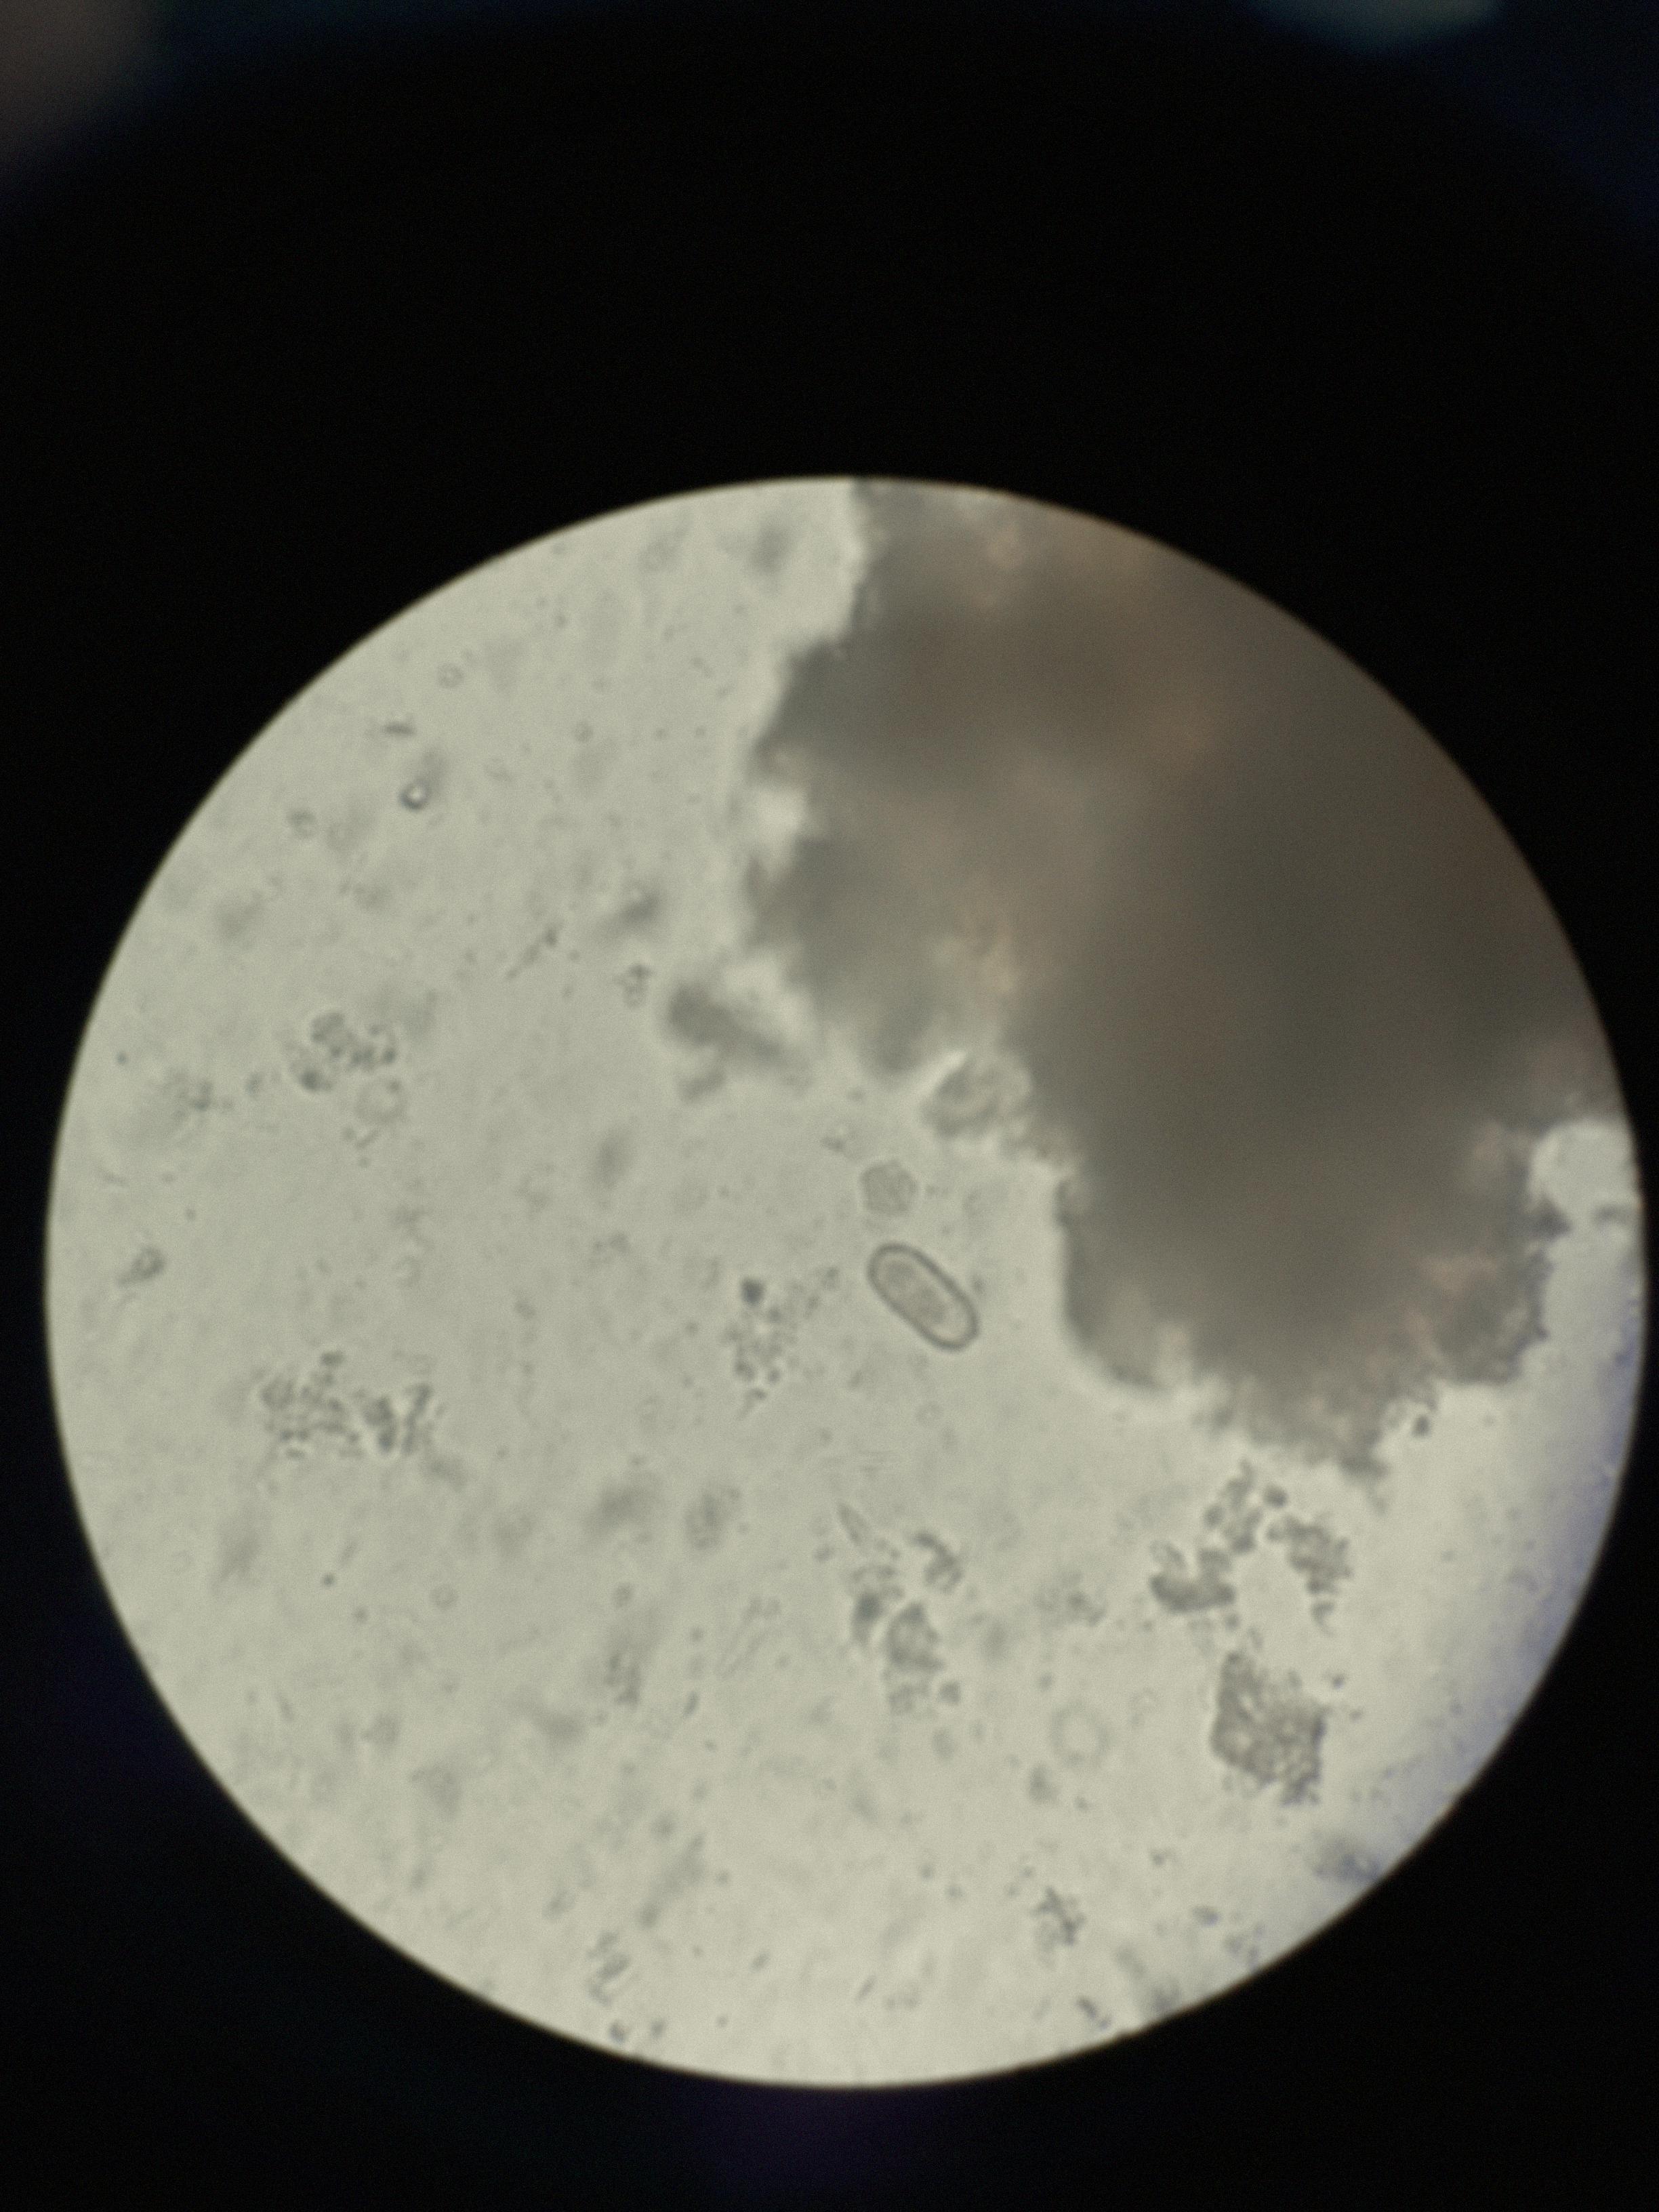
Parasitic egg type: Capillaria philippinensis